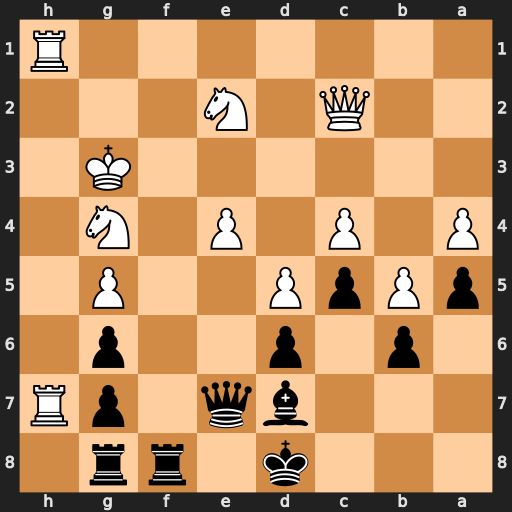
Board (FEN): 3k1rr1/3bq1pR/1p1p2p1/pPpP2P1/P1P1P1N1/6K1/2Q1N3/7R
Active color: b
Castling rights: -
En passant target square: -
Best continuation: Qxg5 R7h4 Bxg4